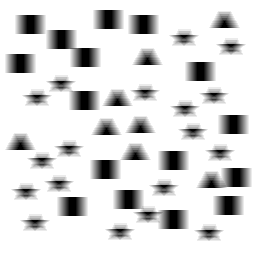
Squares: 16
Triangles: 8
Stars: 18
Total shapes: 42